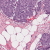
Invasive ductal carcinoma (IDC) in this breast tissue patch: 1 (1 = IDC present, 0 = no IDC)